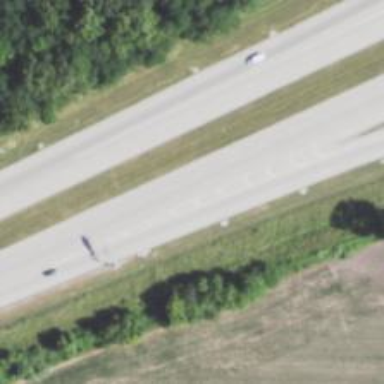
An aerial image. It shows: Road marking featuring gore chevron.